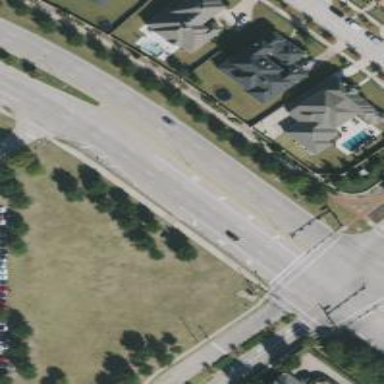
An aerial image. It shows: Primary highway with separate sidewalk.